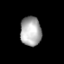
Tissue: lung
Cell type: T cells
Senescence score: 0.2196
Nuclear area (px): 606
Mean DAPI intensity: 170.071